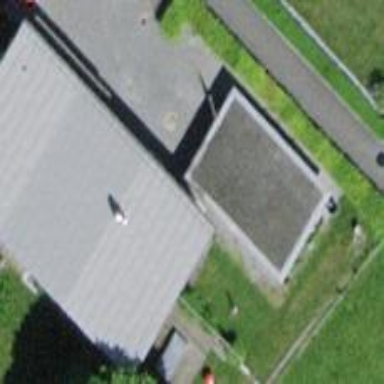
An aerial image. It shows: Garage building.